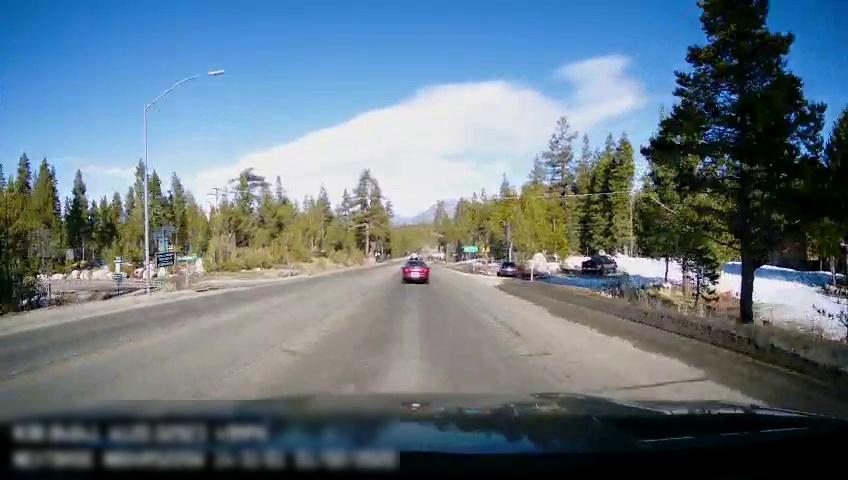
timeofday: Day
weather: Sunny
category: Drivable Space
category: Drivable Space
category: Vehicles | Car
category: Vehicles | SUV
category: Vehicles | Car
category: Vehicles | Truck
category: Lanes | Opposite Lane
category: Lanes | Current Lane
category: Lanes | Opposite Lane
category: Traffic | Signs